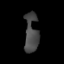
Tissue: lung
Cell type: Endothelial cells
Senescence score: 0.6069
Nuclear area (px): 508
Mean DAPI intensity: 71.949